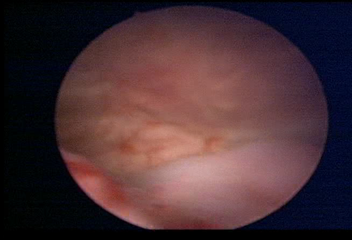
Modality: WLC
Class: Normal mucosa
Bladder cancer association: No